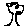
Label: tree